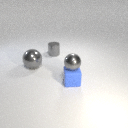
small gray metal cylinder behind small blue rubber cube